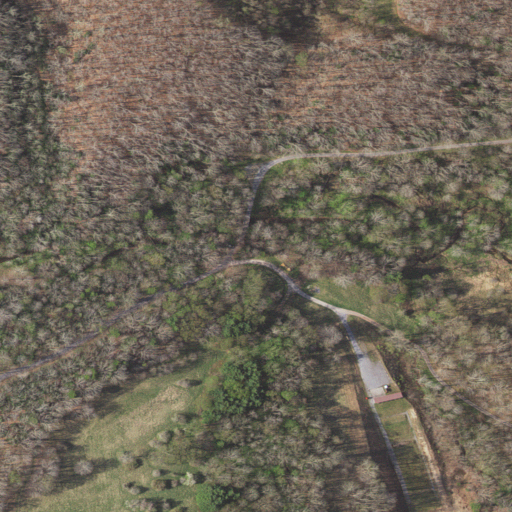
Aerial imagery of valley in Virginia named Brier Cove containing deciduous forest, open development, woody wetlands, mixed forest, shrub, pasture, grassland, and low intensity development